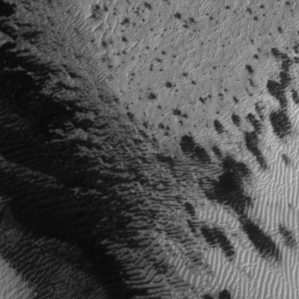
Label: frost